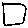
Label: square